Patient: sex M, age 68
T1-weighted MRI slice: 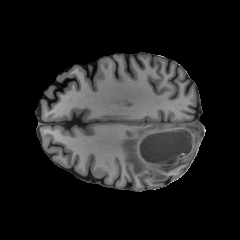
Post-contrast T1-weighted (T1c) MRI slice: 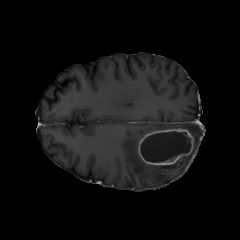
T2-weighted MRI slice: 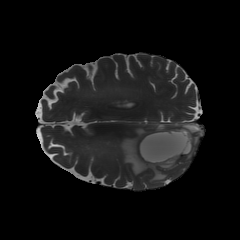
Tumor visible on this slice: yes
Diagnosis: Glioblastoma, IDH-wildtype
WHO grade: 4